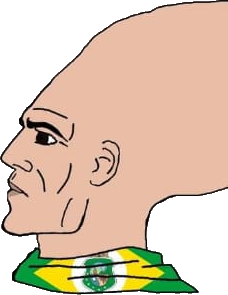
Label: 4_Yes_Chad